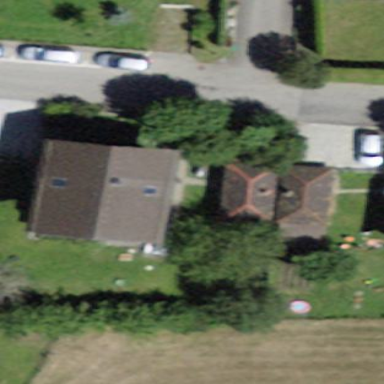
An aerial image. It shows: Detached building.